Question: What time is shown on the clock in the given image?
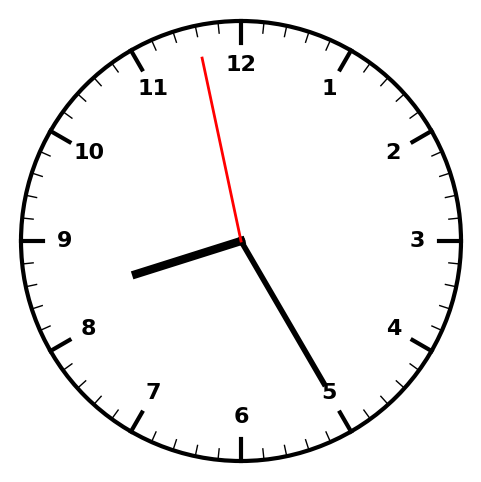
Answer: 08:24:58